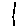
Label: line